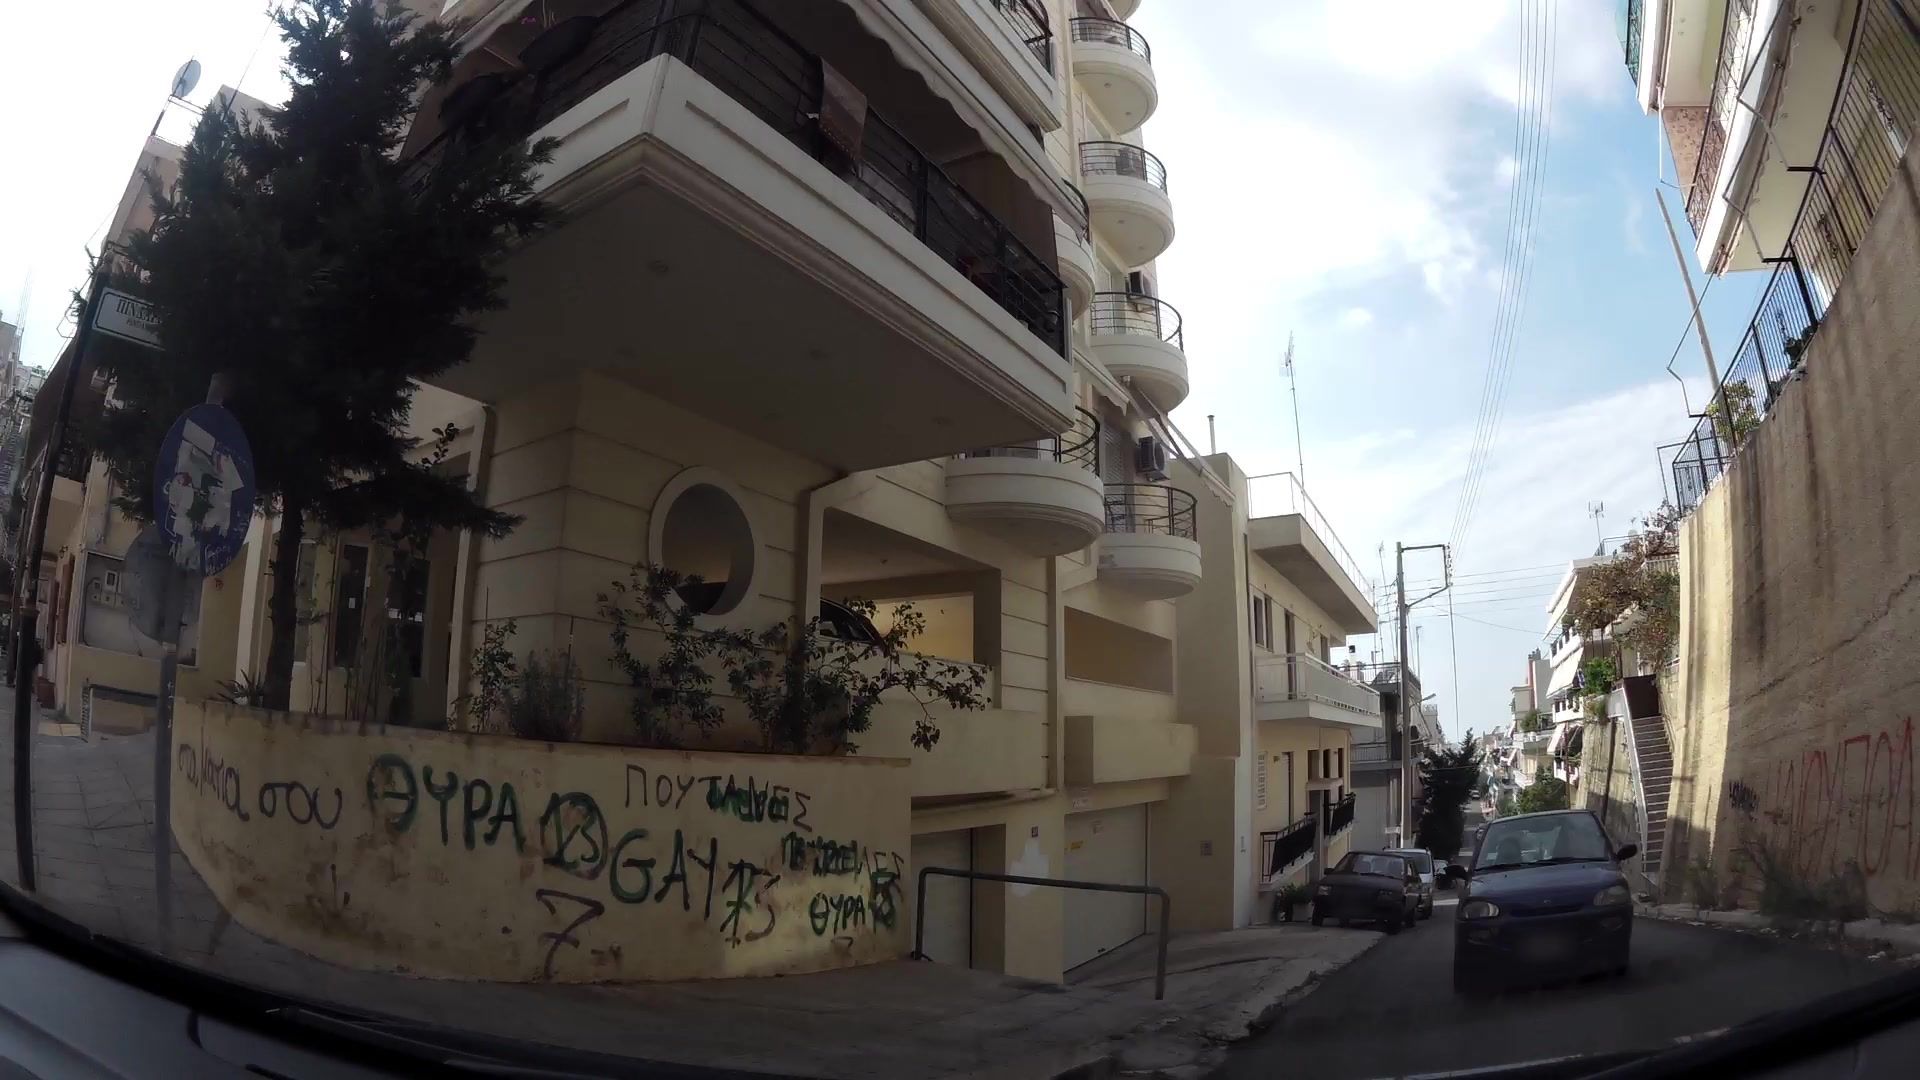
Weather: clear
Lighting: day
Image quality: good
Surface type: driving surface
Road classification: residential
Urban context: urban centre
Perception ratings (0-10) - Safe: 3.96, Lively: 7.58, Beautiful: 0.39, Boring: 6.85, Depressing: 2.68, Wealthy: 4.18